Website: ulta-beauty
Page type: payment
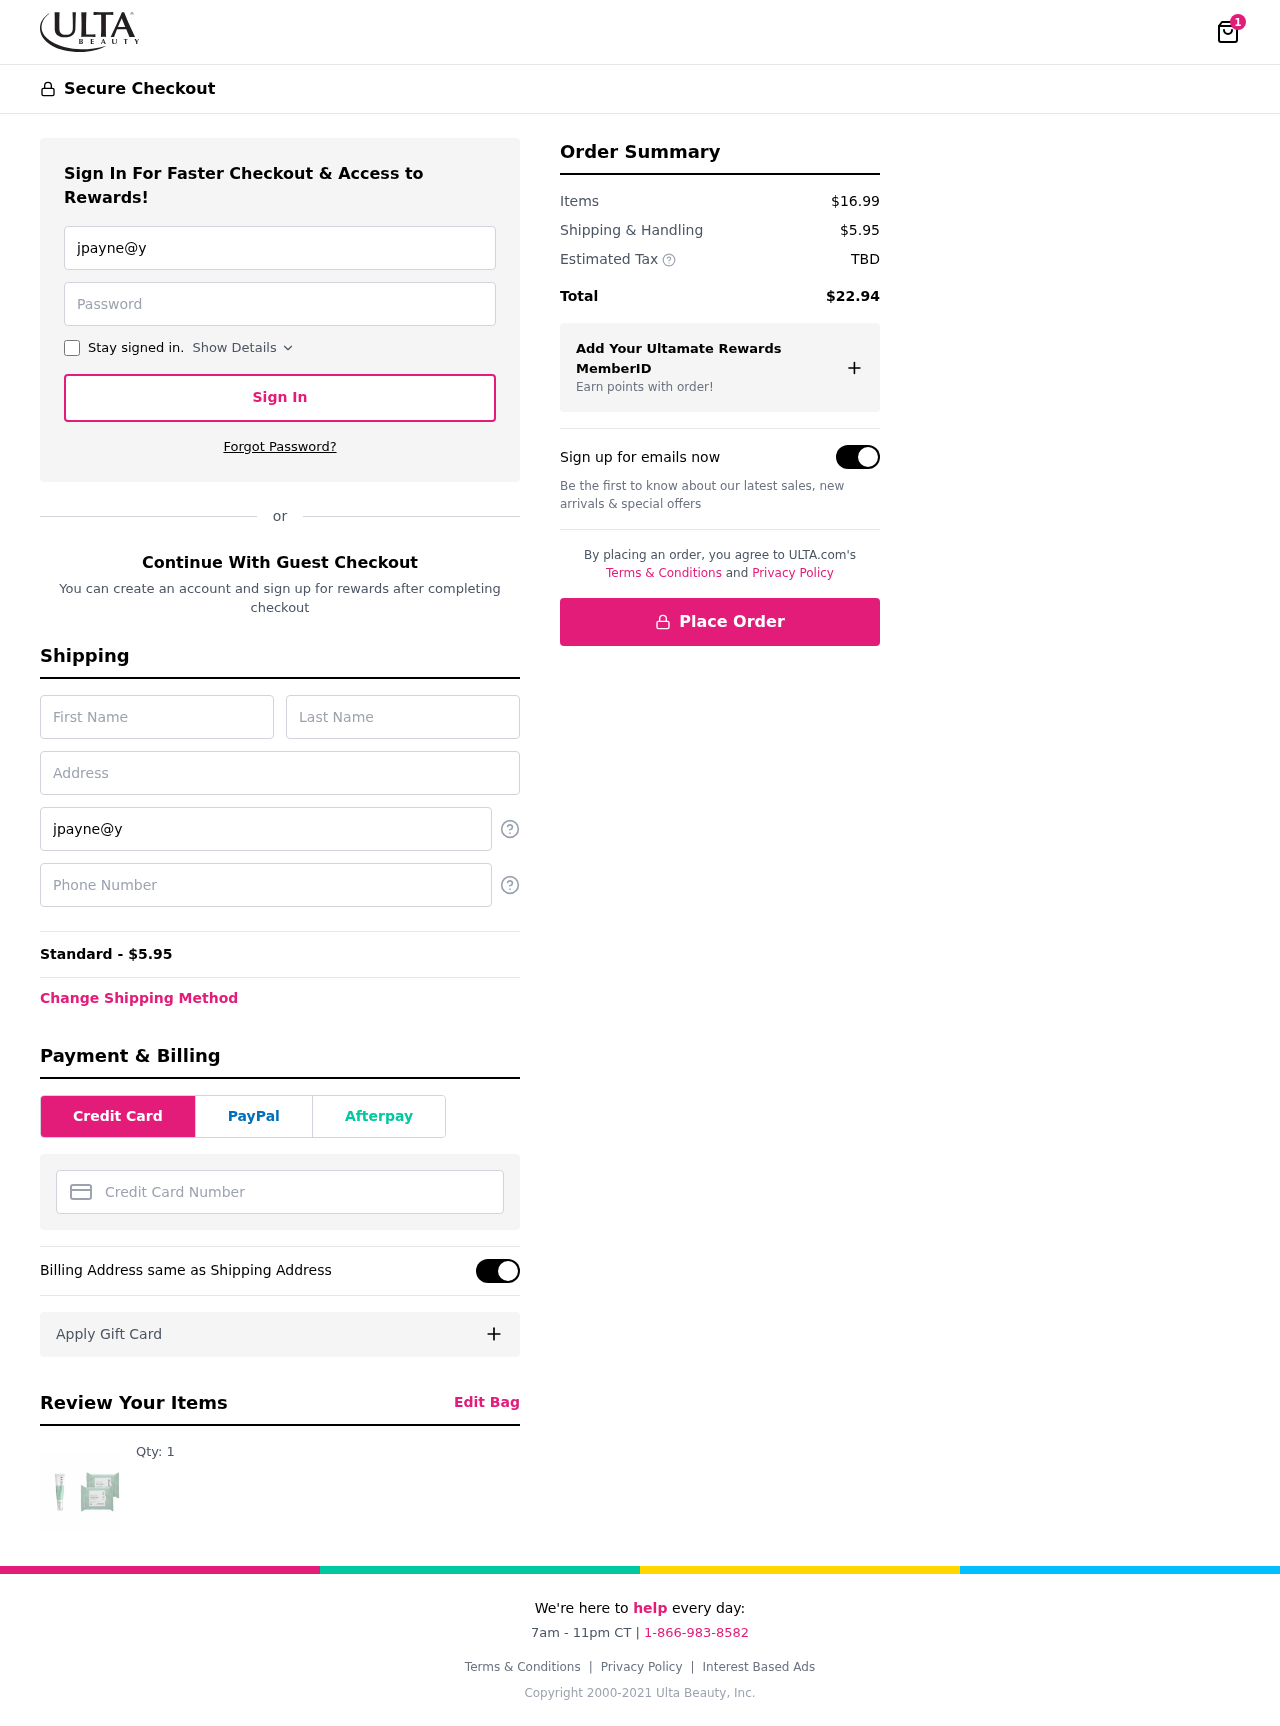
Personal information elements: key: PII_CARD_NUMBER
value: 6011 3786 7600 9024
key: PII_EMAIL
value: jpayne@yahoo.com
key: PII_FIRSTNAME
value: Jeffrey
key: PII_LASTNAME
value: Payne
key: PII_PHONE
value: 9323483569
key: PII_STREET
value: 08985 Johnston Spurs Apt. 187
Product elements: key: PRODUCT1_QUANTITY
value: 1
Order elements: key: ORDER_NUM_ITEMS
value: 1
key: ORDER_SHIPPING_COST
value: $5.95
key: ORDER_SHIPPING_COST
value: Standard - $5.95
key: ORDER_SUBTOTAL
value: $16.99
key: ORDER_TAX
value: TBD
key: ORDER_TOTAL
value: $22.94